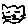
Label: cat